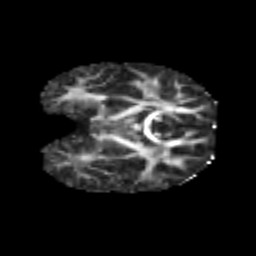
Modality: FA
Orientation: coronal
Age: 7
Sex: male
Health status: healthy